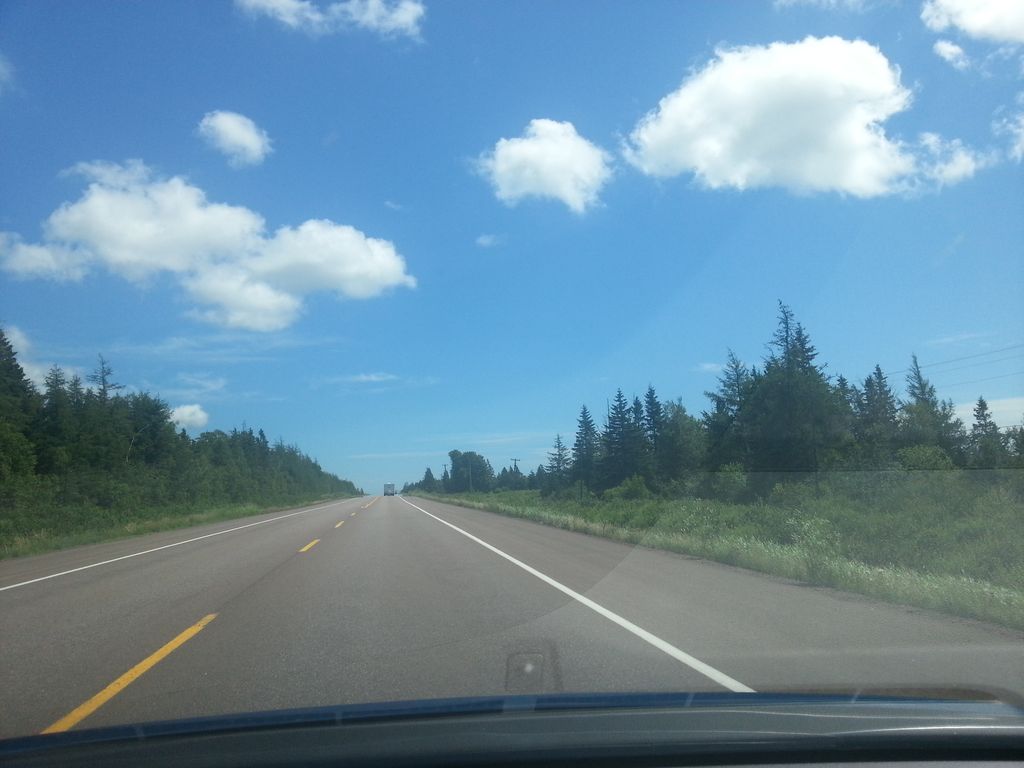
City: charlottetown